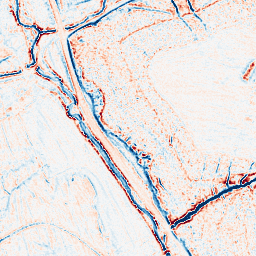
Category: edge_preserving
Decomposition family: anisotropic_diffusion
Decomposition parameters: iterations: 5
kappa: 30
gamma: 0.2
Upsampling method: linear_exact
Upsampling parameters: scale: 2
Upsampling scale: 2